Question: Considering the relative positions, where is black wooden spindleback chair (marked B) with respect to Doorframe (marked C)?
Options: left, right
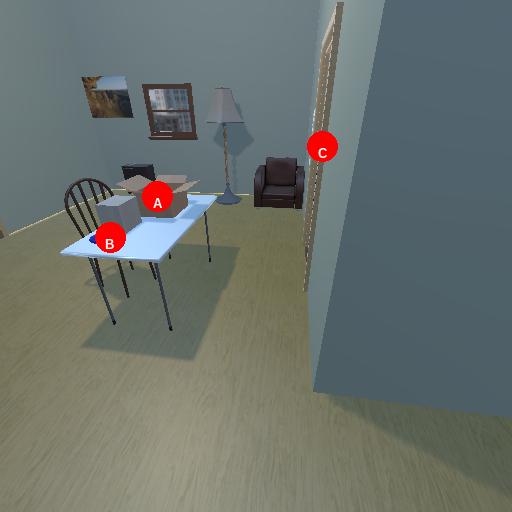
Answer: left